Brain MRI, modality: hrT2
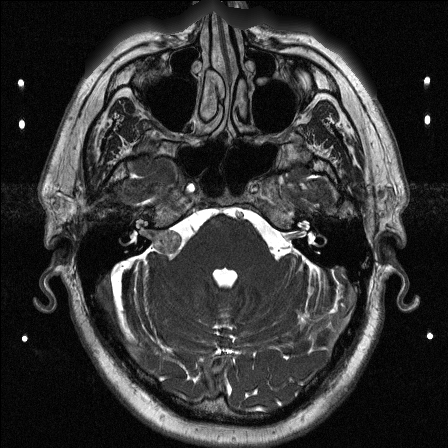